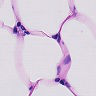
Metastatic tissue present: no